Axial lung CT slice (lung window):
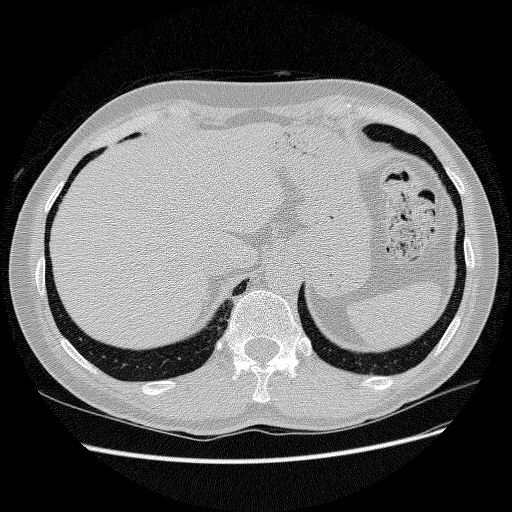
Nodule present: no